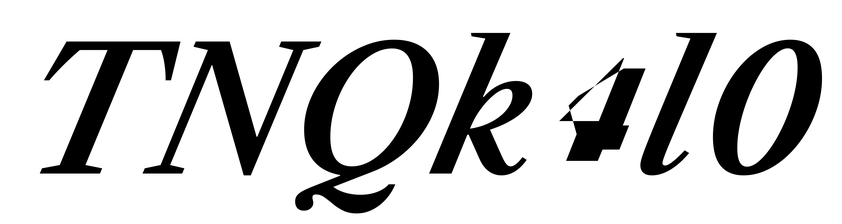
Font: LibreCaslonText-Italic_SemiBold_Italic